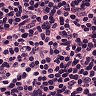
Metastatic tissue present: no